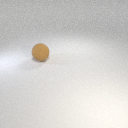
large brown rubber sphere